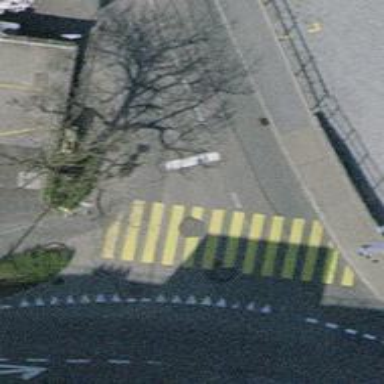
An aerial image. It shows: Marked road crossing.